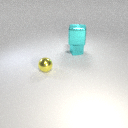
small cyan metal cube below large cyan metal cube